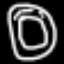
Label: donut